Question: Here is the problem the $routeParam prints to the consol two times that is , and the with params.I want to access the params that outputs error becuase it is accessing the $routeparam's state.
how could i solve this.
can you please elaborate becuase here i printed it to the cosole in the conroller one time but it is displaying two values that means it is excuting two times. I used current parms but it doesnt help here is my code .
I want to get the params.
'''
var myApp = angular.module('myApp', ['ngGrid', 'ngRoute', "ngAnimate", "ngAria", 'ngMaterial']);
myApp.config(['$routeProvider', function ($routeProvider) {
$routeProvider.
when('/:energyId/:energyChain/:resourceId/:facilityId',
{
templateUrl: '/Content/resourceTemplate.html',
controller: 'detailsController'
}).
otherwise({
redirectTo: '/param1/param1/param1/param1'
});
}]);
myApp.controller('detailsController', ['$scope', '$routeParams', function ($scope, $routeParams) {
console.log($routeParams);
'''

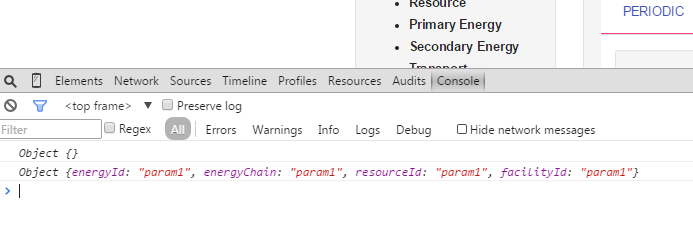
Answer: You can hack this by adding routeChangeEvents.
'''
myApp.controller('detailsController', ['$scope', '$routeParams', '$route',function ($scope, $routeParams,$route) {
$scope.$on('$routeChangeSuccess', function () {
console.log($routeParams);
}
'''